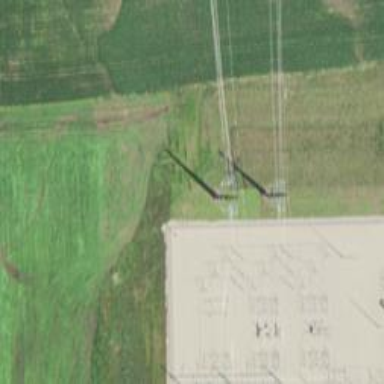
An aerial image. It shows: Power tower.